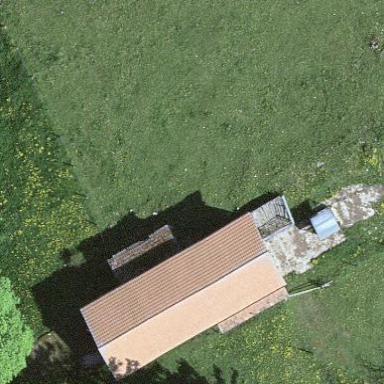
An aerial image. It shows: Cabin is depicted in the image.